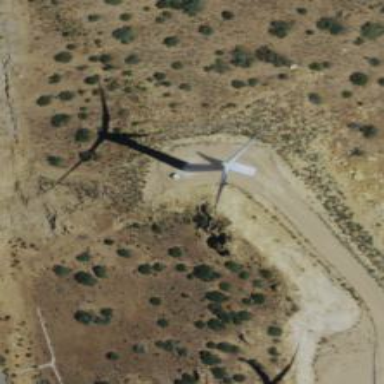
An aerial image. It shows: Wind generator using wind turbines of horizontal axis.